Question: I have a list that resembles:
'''
<ol>
<li class="node">1</li>
<li class="node">2</li>
<li class="node">3</li>
<li class="node">4</li>
<li class="node_end">5</li>
</ol>
'''
I am using images to replace their default bullet points in CSS. Separate images are used for the end node as well as another image for all other bullet points. The images display, however as soon as I add these images a 4 pixel padding is somehow added to the top and bottom of each list item. This extra spacing changes the height from 26 pixels high to 34 pixels high. This gap provides about an 8 pixel separation between the different bullet point images which were meant to have a 0px separation as per my design.
The CSS I made:
'''
li {
margin: 0;
padding: 0;
border: 0;
}
li.node {
list-style-image: url('../imgs/nodes/udr.png');
}
li.node_end {
list-style-image: url('../imgs/nodes/ur.png');
}
'''
Is there any way to remove this spacing? I have tried removing all things padding/spacing/border related to all li's, but nothing so far.
I do not think I am making my question clear enough, so I am posting the image of what it looks like on my end.

The joining bars as you see in the image above are supposed to be connected (as if one continuous image). Removing the special CSS images for bullet points reduces the height of each item to the height of the CSS bullet point image (as I have tested using Google Chrome's element inspecting tool).
A close example to show my problem can be found here: <URL>
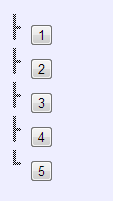
Answer: lack of .css and html unable me to answer you.
About : Is there any way to remove this spacing? .
try this :
'''
ol, li{list-style-position:outside;margin:0;padding:0}
'''
or
'''
ol, li{list-style-position:inside;margin:0;padding:0}
'''
Let me guess ? You didn't reset your .css ?? (margin:0;padding:0)
---
Ok, i can see what you want .. and sadly, you wont be able to achieve what you want this way becose the 'padding in between the bullet and first character is 'browser-specific' and through css.
You will have to use another technique : background image.
'''
<ul>
<li class="node">1</li>
<li class="node">2</li>
<li class="node">3</li>
<li class="node">4</li>
<li class="node_end">5</li>
</ul>
ul, li {
margin: 0;
padding: 0;
}
li {
font-size:16px;
line-height:16px;
list-style-type:none;
background:red url('http://placehold.it/16x16') no-repeat scroll 0 0;
padding-left:16px;
border-bottom:1px solid blue;
}
li.node_end {
background:blue url('http://placehold.it/16x16') no-repeat scroll 0 0;
}
'''
<URL>
Carry on
PS, try to search a little more before asking for help --> <URL>